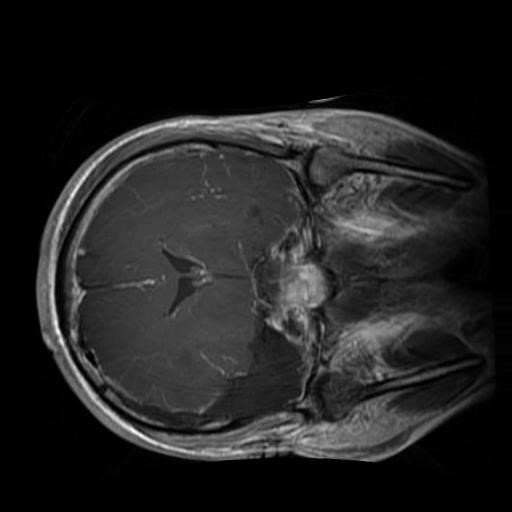
Label: brain_glioma